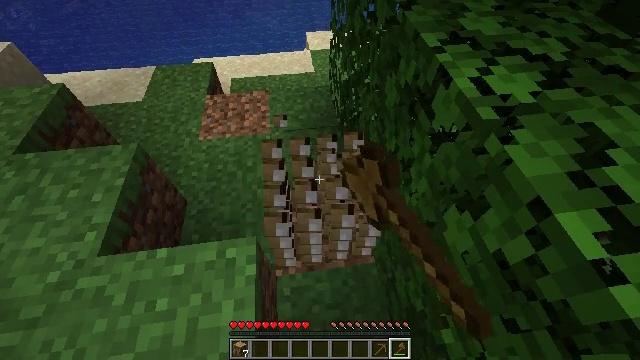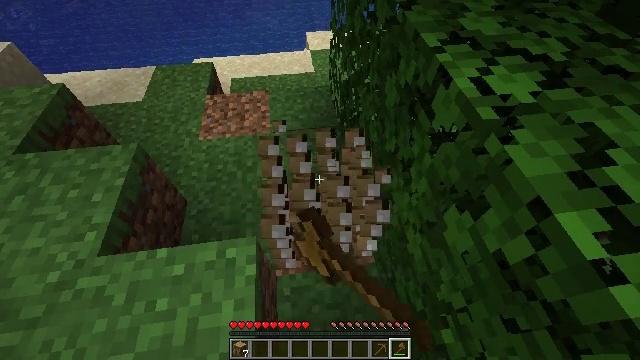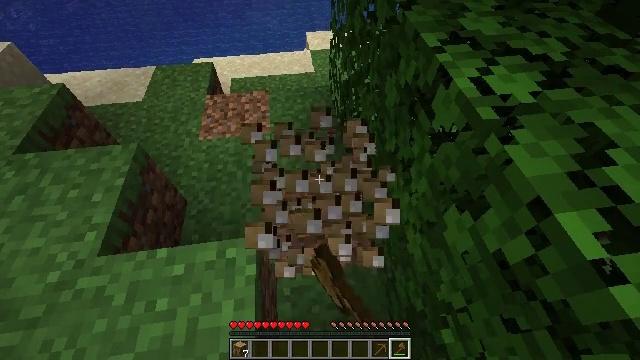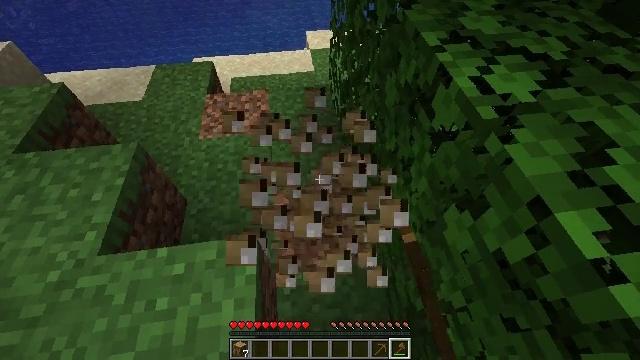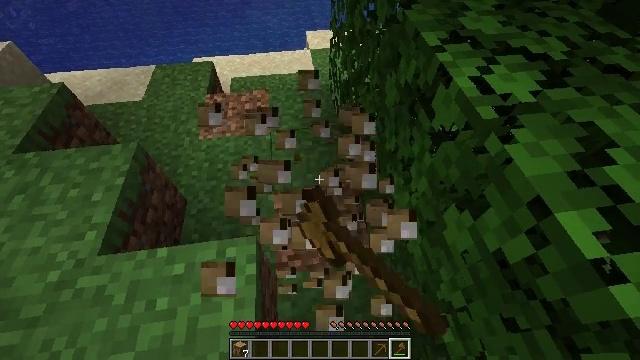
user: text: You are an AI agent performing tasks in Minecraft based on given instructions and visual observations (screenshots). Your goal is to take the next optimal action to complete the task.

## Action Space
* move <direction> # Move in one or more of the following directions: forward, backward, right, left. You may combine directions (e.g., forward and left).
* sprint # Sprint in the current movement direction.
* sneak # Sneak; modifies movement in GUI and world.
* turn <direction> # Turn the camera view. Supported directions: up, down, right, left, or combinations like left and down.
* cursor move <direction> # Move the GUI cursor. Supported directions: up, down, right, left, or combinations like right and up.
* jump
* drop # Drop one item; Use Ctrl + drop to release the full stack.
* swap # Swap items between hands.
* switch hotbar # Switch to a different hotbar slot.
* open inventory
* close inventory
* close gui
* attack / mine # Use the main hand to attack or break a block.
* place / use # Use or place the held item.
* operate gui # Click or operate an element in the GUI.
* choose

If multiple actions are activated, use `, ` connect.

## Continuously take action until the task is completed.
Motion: motion action
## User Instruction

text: Attack the crafting table to break it.
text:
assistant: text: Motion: attack / mine
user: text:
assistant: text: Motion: attack / mine
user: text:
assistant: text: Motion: attack / mine
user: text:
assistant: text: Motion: attack / mine
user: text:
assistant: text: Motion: attack / mine